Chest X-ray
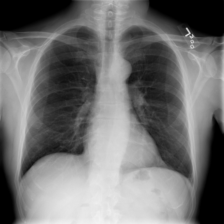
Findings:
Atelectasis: negative
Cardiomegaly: negative
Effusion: negative
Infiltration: negative
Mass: negative
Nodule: negative
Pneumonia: negative
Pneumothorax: negative
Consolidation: negative
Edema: negative
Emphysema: negative
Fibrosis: negative
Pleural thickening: negative
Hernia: negative